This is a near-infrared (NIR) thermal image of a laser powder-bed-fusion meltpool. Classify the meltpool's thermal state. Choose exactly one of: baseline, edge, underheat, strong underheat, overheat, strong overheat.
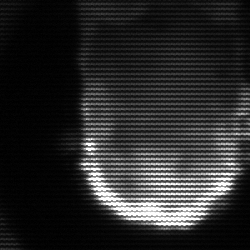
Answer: baseline